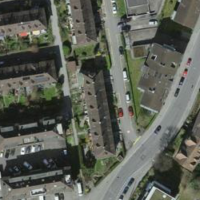
EUNIS habitat code: 54
Species observed at this site:
Corylus avellana